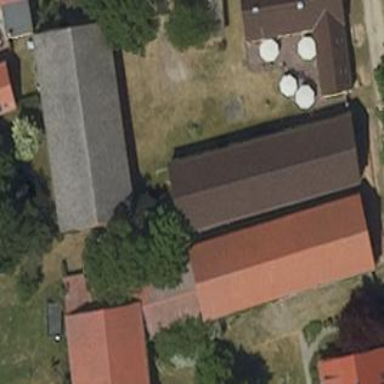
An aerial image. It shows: Farm auxiliary building with gabled roof oriented along its length.